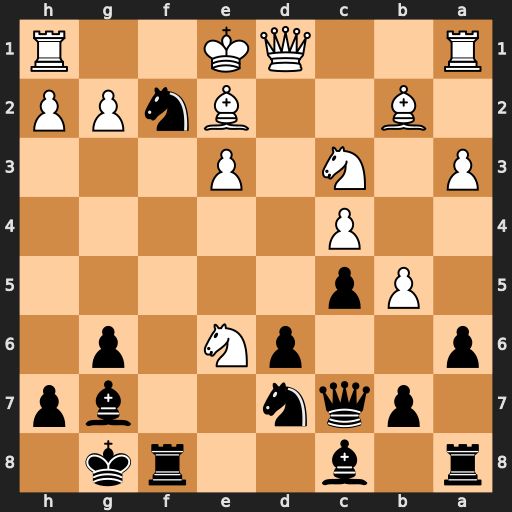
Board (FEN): r1b2rk1/1pqn2bp/p2pN1p1/1Pp5/2P5/P1N1P3/1B2BnPP/R2QK2R
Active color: b
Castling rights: KQ
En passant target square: -
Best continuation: Nxd1 Nxc7 Nxb2